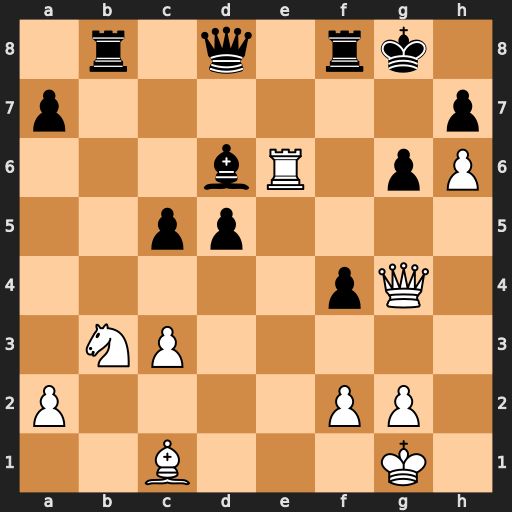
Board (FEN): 1r1q1rk1/p6p/3bR1pP/2pp4/5pQ1/1NP5/P4PP1/2B3K1
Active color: w
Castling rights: -
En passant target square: -
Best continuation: Rxg6+ Kh8 Rxd6